Question: well I have a simple text file where I have my textual data filled, which requires to be saved as utf-8, since I have some unicode symbols...
Well i just wrote a normal text file with notepad and saved as txt with utf-8
But i seem to be getting some kind of weird thing in front:

It's some kind of weird dot which can't even normally be pasted anywhere else.
I could maybe try removing the first symbol, but I don't think that's a real solution, besides I'm not sure if it will always come up...
This is the code part:
'''
FileInputStream fstream = new FileInputStream(fileName);
// Get the object of DataInputStream
DataInputStream in = new DataInputStream(fstream);
BufferedReader br = new BufferedReader(new InputStreamReader(in));
String values;
//Read File Line By Line
System.out.println("Generating queries from: " + fileName);
String fields = br.readLine();
System.out.println("The fields are: " + fields);
'''
Anyone came accross this and knows a solution?
Thanks in advance.
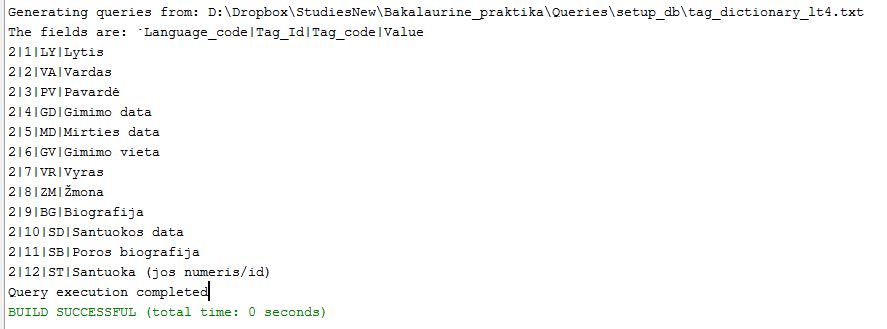
Answer: It is probably a <URL> start a UTF-8 text file with a BOM to flag that it is Unicode.
If you need to deal with this in Java, test to see if the first Unicode codepoint you read from the file is '0xffef', and if it is then remove it.